Question: I am experimenting with a simple people/new page to practice showing error messages. Right now, with the below set-up, the error messages display okay but look a little awkward because the text says "Firstname can't be blank", "Lastname can't be blank" and so forth. Basically I want the text to say "First Name can't be blank" and "Last Name can't be blank" (with spaces), but I'm assuming the error messages are just following the attribute names I defined in the Model, and there's really no way to change those explicitly.
So how can I change that? Can I not achieve that change without making changes to this particular partial? (shared_error_messages)
Thanks,
Screenshot of the new view below.

people_controller.rb
'''
class PeopleController < ApplicationController
def new
@person = Person.new
@people = Person.all
end
def create
@person = Person.new(person_params)
if @person.save
redirect_to new_person_path
else
render 'new'
end
end
private
def person_params
params.require(:person).permit(:firstname, :lastname, :age)
end
end
'''
person.rb
'''
class Person < ActiveRecord::Base
validates :firstname, presence: true, length: {maximum: 15}, format: { with: /\A[a-zA-Z]+\z/,
message: "only allows letters" }
validates :lastname, presence: true, length: {maximum: 15}, format: { with: /\A[a-zA-Z]+\z/,
message: "only allows letters" }
validates :age, presence: true, length: {maximum: 3}
end
'''
new.html.erb
'''
Enter your information
<hr>
<%= form_for @person do |f| %>
<%= render 'shared/error_messages', object: f.object %>
First Name: <%= f.text_field :firstname %><br>
Last Name: <%= f.text_field :lastname %><br>
Age: <%= f.number_field :age %><br>
<%= f.submit "See Your Life Clock" %>
<% end %>
'''
shared/_error_messages
'''
<% if object.errors.any? %>
<div id="error_explain">
<h2><%= pluralize(object.errors.count, "error") %> prohibited this from being saved to DB</h2>
<ul>
<% object.errors.full_messages.each do |msg| %>
<li><%= msg %></li>
<% end %>
</ul>
</div>
<% end %>
'''
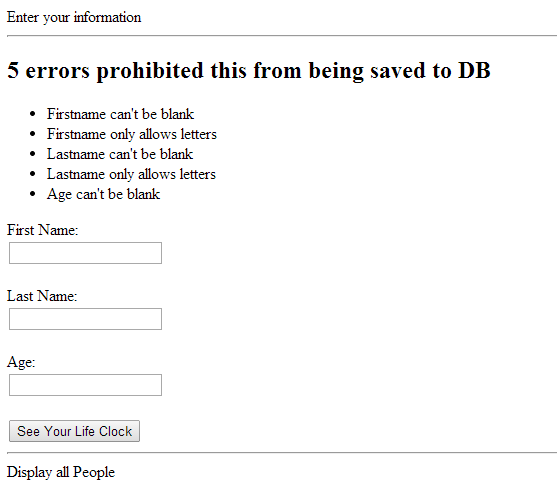
Answer: Assuming you're using Rails 3.2 or later, the "best" way to do this is with localization. Edit your en.yml file and add this:
'''
en:
activerecord:
attributes:
person:
firstname: "First Name"
lastname: "Last Name"
'''
The error reporting system will look up human-friendly names for your attributes from the localization file. Thie may seem heavy-handed, but in my opinion it is the best way because these names will be accessible anywhere, centralized, and easy to maintain.
If you need the friendly name in your own code, (for example, in a label on an edit form or a column header in a list table) you can access it like this:
'''
Person.human_attribute_name(:firstname)
'''
Now if you change the en.yml, the change will reflect throughout your site. And should you ever need to localize to another language, you're on the right track already.
If this is too much for you, you can change your validations to have complete sentences for their messages, and then change your _error_messages partial to look like this:
'''
<% if object.errors.any? %>
<div id="error_explain">
<h2><%= pluralize(object.errors.count, "error") %> prohibited this from being saved to DB</h2>
<ul>
<% object.errors.each do |attr, msg| %>
<li><%= msg %></li>
<% end %>
</ul>
</div>
<% end %>
'''